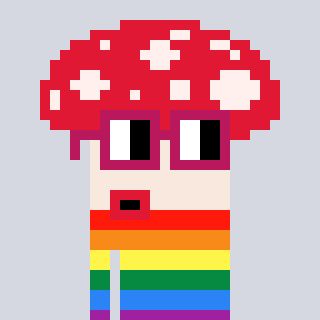
a pixel art character with square dark red glasses, a mushroom-shaped head and a bege-colored body on a cool background